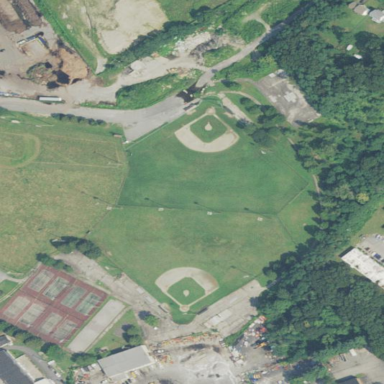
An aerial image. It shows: Recreation ground.